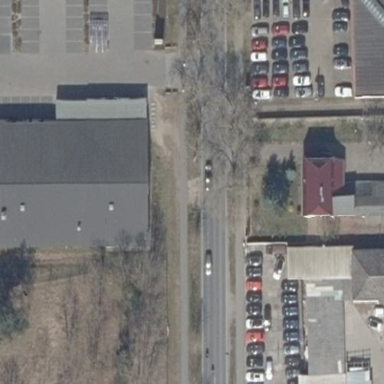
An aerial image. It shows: Supermarket building.